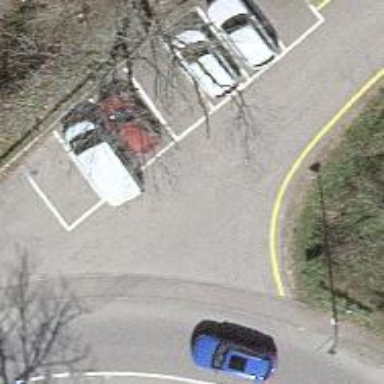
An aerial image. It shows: Alleyway designated as service road.